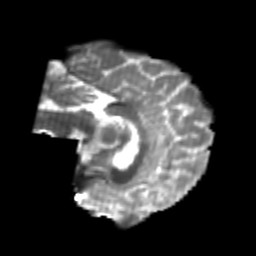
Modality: T2w
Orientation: sagittal
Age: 24
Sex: female
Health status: healthy
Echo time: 0.074 s